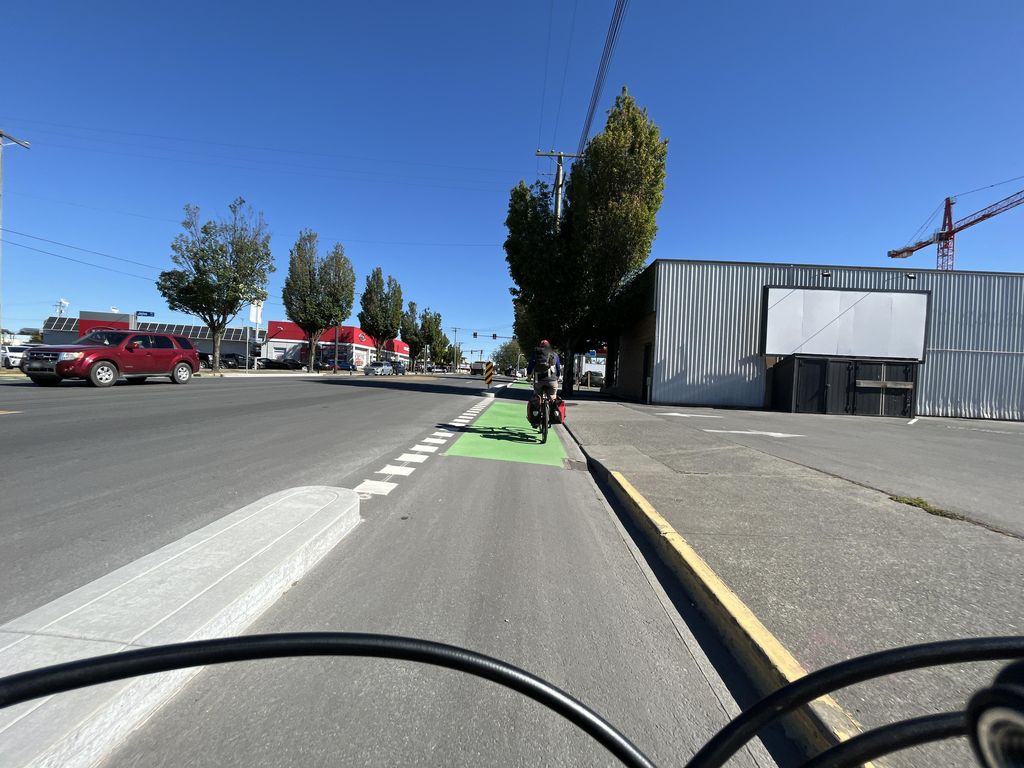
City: victoria